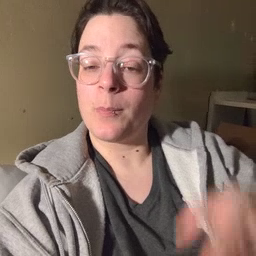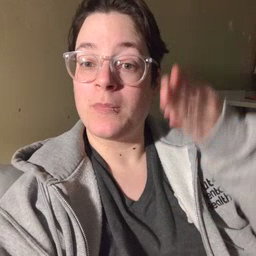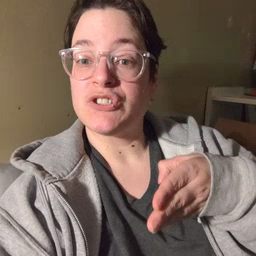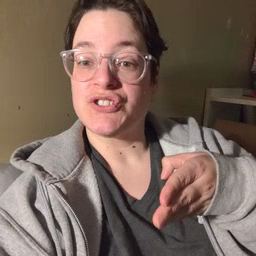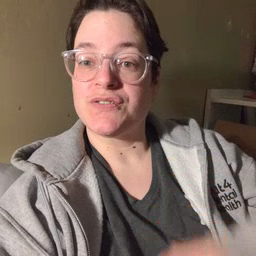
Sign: person